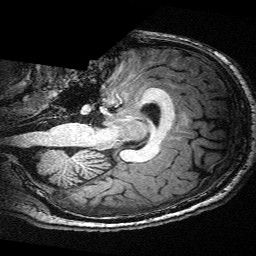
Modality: T1w
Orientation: sagittal
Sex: male
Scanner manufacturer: siemens
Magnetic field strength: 3 T
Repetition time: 2.3 s
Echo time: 0.00336 s